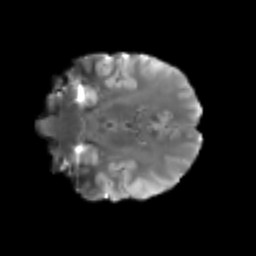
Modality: T2w
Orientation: coronal
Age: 25
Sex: male
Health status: healthy
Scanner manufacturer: siemens
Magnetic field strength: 3 T
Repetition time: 3.6 s
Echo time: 0.092 s